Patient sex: M
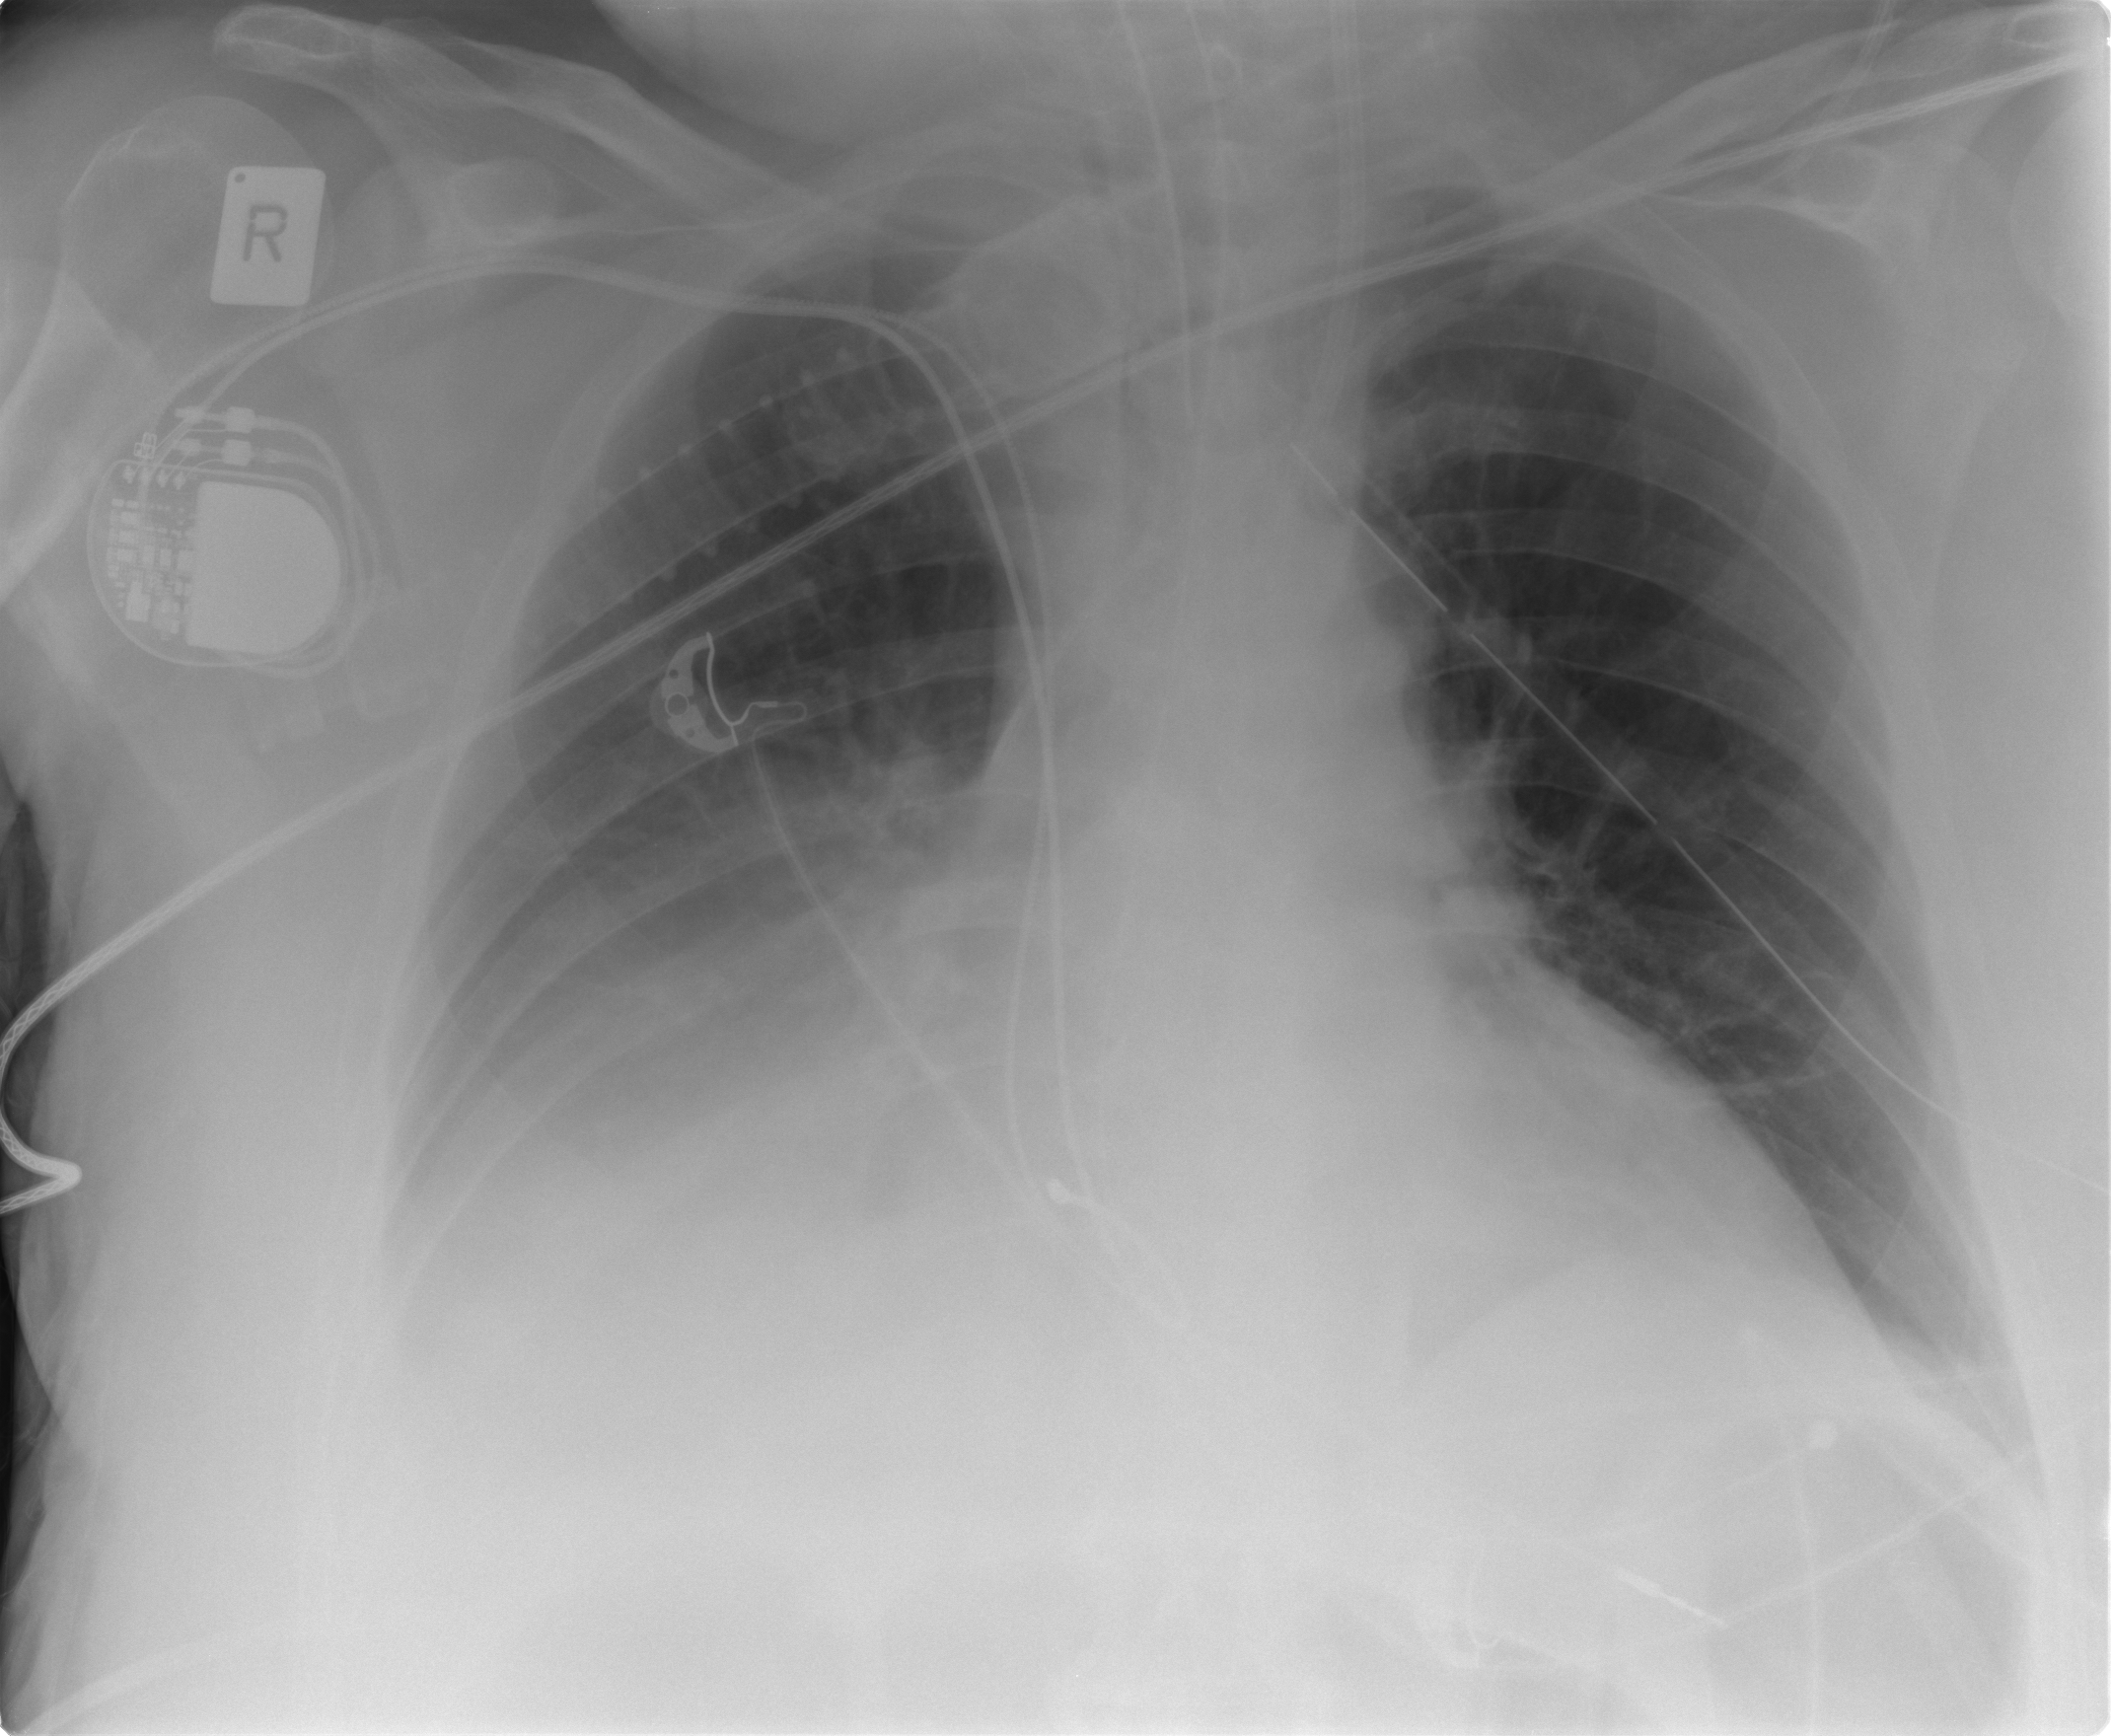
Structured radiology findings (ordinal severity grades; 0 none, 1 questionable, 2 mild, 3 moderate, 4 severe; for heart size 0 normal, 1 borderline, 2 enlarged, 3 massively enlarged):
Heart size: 2
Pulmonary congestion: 2
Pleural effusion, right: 3
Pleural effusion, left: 0
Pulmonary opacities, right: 2
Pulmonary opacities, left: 0
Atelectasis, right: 2
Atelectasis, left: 2